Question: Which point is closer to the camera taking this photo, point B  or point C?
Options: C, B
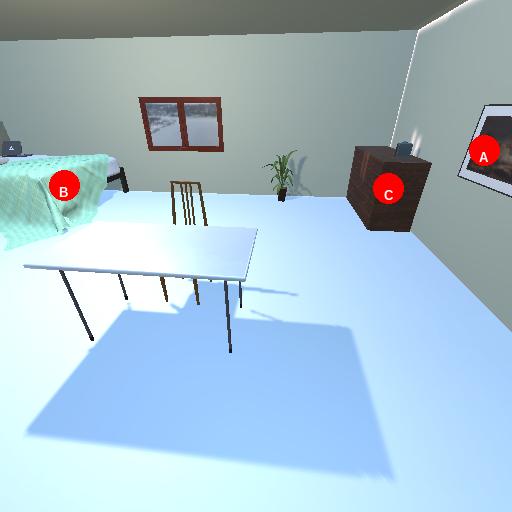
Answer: C